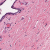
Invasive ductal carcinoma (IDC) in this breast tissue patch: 0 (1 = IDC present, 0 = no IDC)